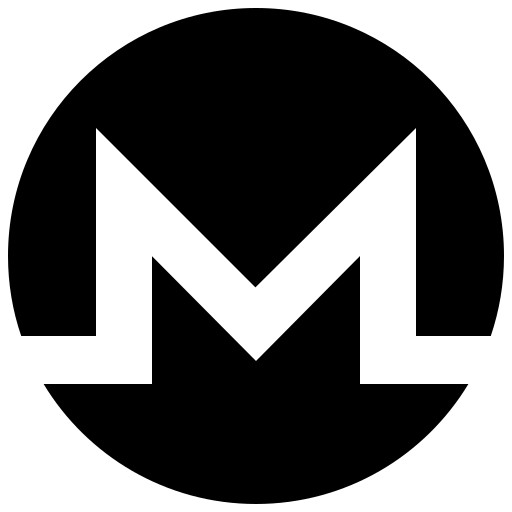
Tags: icon, FontAwesome, fa-icon, brand, monero